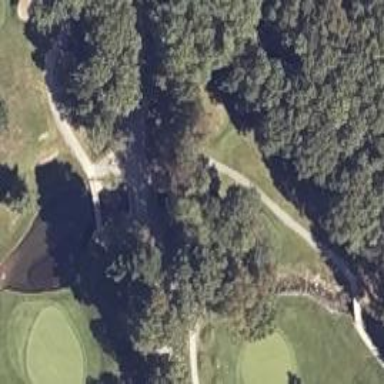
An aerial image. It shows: Pathway for golfing.